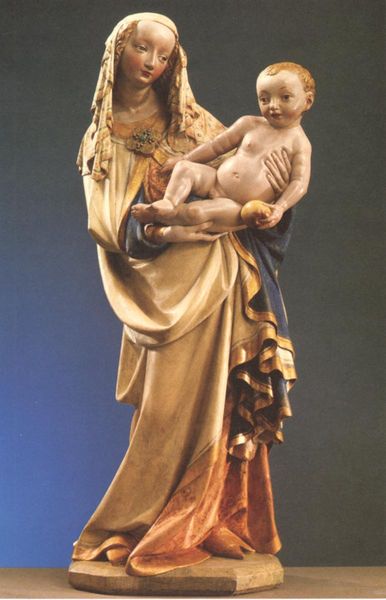
Titel: Schöne Madonna, böhmisch
Standort: Altenmarkt, Pfarrkirche (EU - AUT)
Schlagwörter: blau, nackt, umhang, gelb, bewegung, frau, holz, rot, schleier, tuch, blond, falten, sockel, figur, gewand, gold, mantel, stehend, kind, borte, brosche, skulptur, statue, kopftuch, bauch, knabe, kugel, schnitzerei, jesus, gefasst, maria, madonna, geschnitzt, maria mit kind, jesus und maria, holz bemalt, s-stil